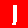
Digit: 1